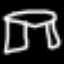
Label: pants